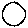
Label: circle